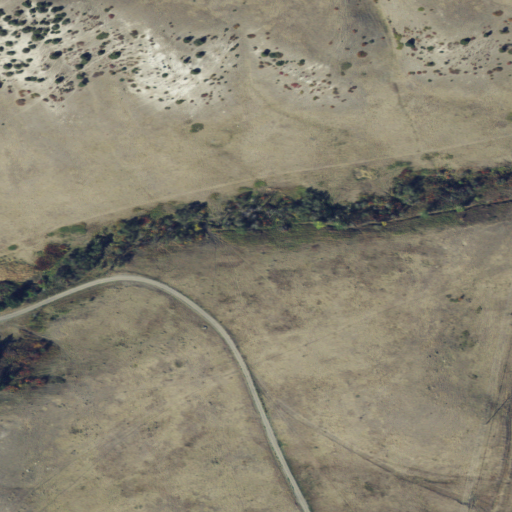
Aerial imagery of valley in Montana named Browns Gulch containing shrub, grassland, evergreen forest, and cultivated crops